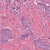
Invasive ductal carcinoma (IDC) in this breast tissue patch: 1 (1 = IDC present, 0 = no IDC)